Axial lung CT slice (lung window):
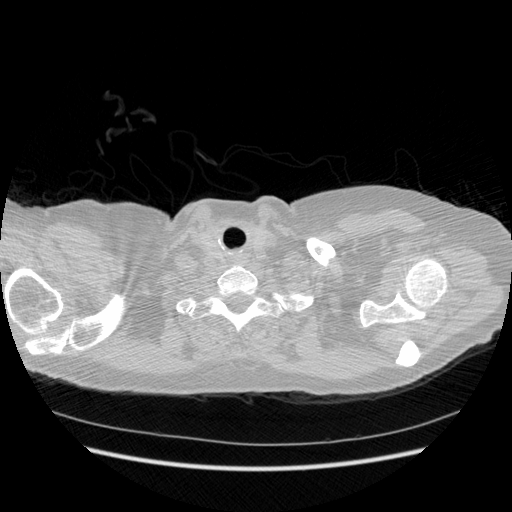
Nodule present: no